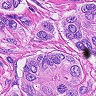
Metastatic tissue present: yes